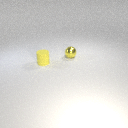
small yellow metal sphere behind small yellow rubber cylinder